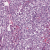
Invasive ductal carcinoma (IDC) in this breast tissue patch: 1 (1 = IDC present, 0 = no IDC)